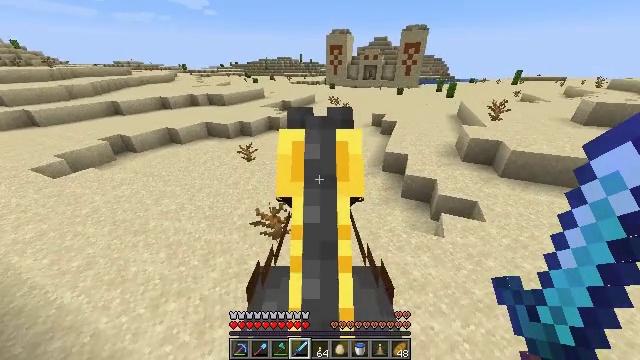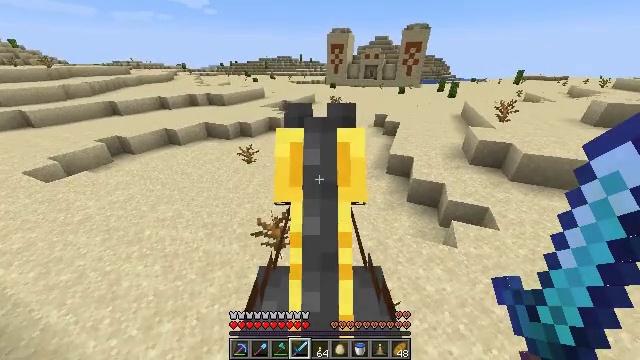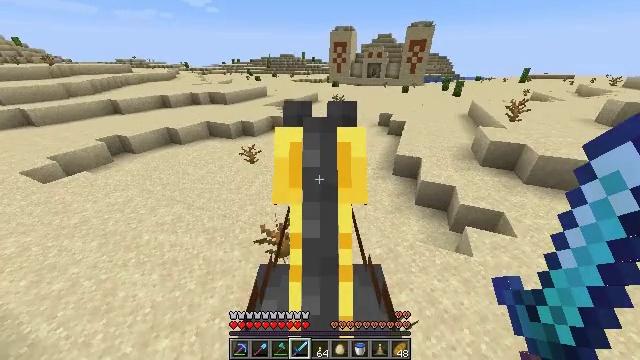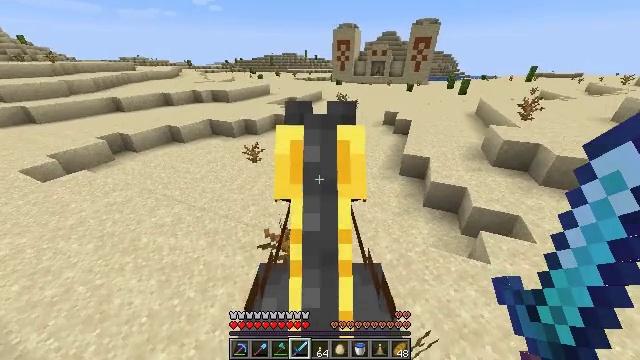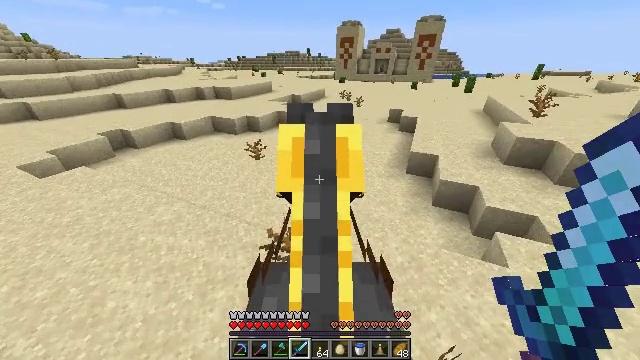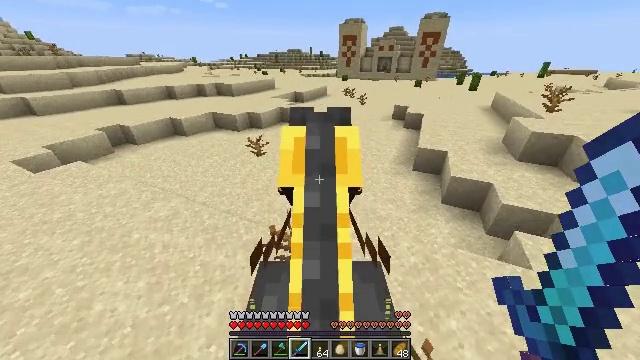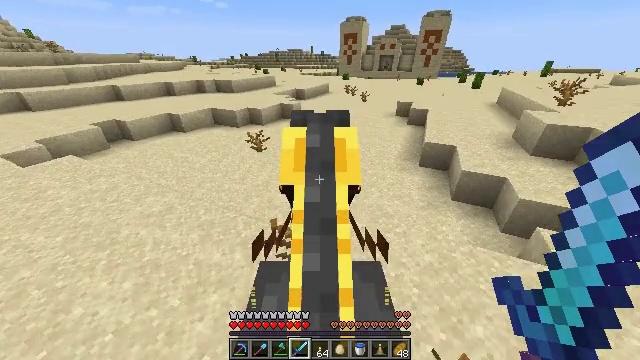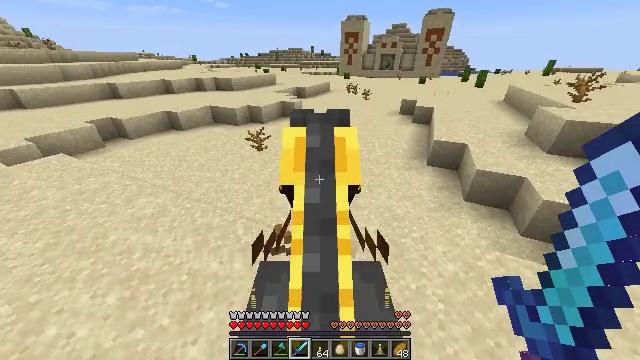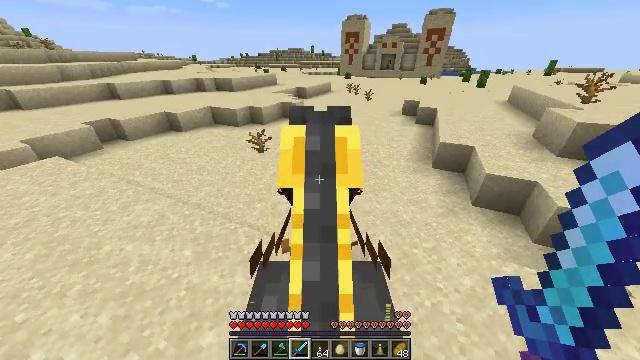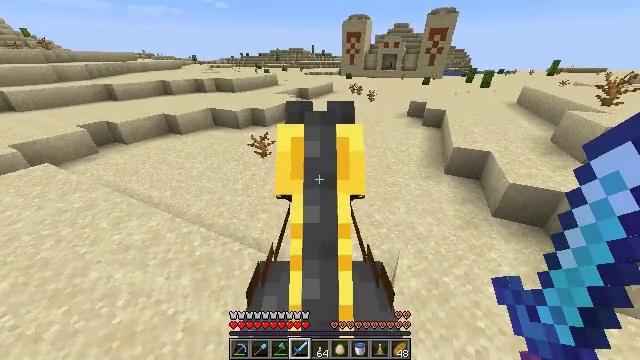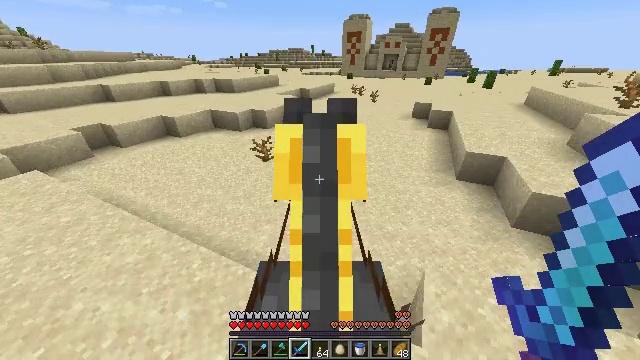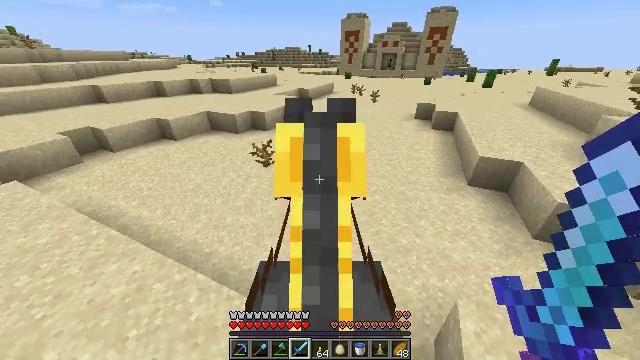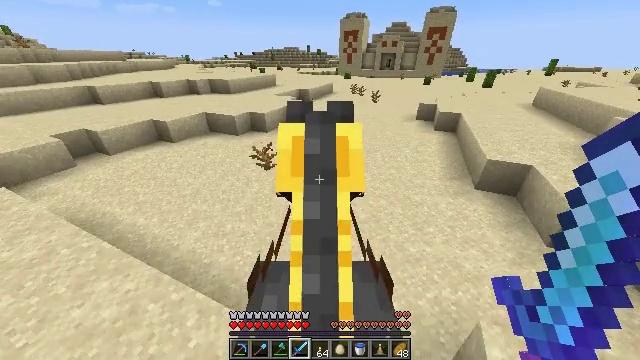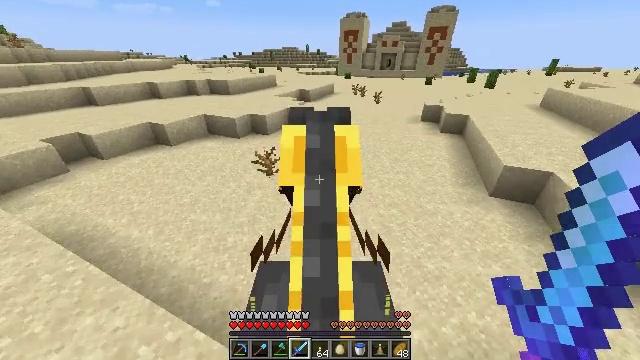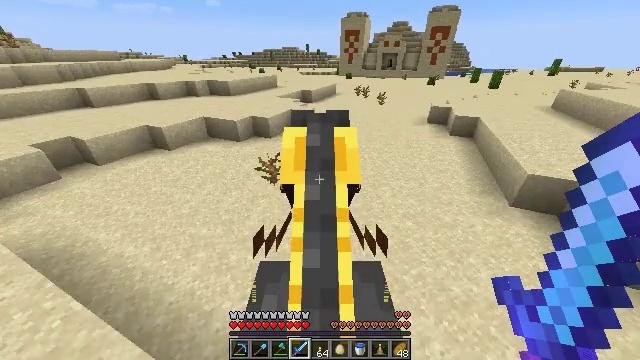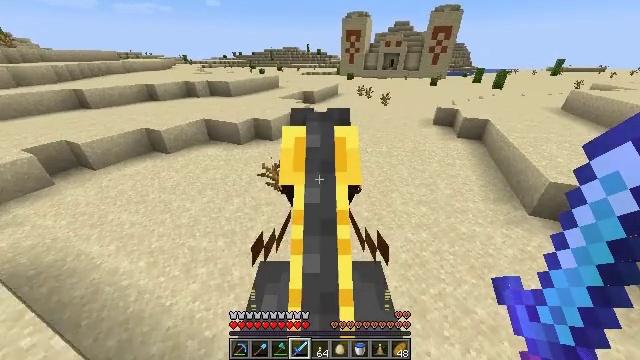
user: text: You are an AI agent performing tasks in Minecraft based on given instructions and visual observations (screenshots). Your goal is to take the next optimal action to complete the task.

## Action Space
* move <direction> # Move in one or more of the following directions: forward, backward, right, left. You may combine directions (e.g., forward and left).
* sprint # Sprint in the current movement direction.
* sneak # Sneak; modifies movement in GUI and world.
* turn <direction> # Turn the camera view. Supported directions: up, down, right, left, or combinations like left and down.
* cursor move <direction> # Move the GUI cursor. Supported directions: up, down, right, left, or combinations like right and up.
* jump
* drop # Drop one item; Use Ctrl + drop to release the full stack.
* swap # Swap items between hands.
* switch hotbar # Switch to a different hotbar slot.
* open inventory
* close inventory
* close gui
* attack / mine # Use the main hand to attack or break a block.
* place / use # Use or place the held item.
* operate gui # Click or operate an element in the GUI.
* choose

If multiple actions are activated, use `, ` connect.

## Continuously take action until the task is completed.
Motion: motion action
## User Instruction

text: Gather sandstone from the desert.
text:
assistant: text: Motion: move forward and move left, sprint
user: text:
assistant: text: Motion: move forward and move left, sprint
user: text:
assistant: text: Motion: move forward and move left, sprint
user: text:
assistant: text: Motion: move forward and move left, sprint
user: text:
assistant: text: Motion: move forward and move left, sprint
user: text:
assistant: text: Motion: move forward and move left, sprint
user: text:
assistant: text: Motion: move forward and move left, sprint
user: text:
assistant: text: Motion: move forward and move left, sprint
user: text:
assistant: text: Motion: move forward and move left, sprint
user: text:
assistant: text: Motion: move forward and move left, sprint
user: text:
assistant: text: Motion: move forward and move left, sprint
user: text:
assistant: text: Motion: move forward and move left, sprint
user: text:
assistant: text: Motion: move forward and move left, sprint
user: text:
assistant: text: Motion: move forward and move left, sprint
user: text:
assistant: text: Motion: move forward and move left, sprint
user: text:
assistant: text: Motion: move forward and move left, sprint
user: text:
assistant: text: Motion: move forward and move left, sprint
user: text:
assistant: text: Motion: move forward and move left, sprint
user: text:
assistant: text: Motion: move forward, sprint, turn right
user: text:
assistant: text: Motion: move forward, sprint, turn right
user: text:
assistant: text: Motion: move forward, sprint, turn right
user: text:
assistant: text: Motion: move forward, sprint, turn right
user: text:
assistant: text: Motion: move forward, sprint, turn right
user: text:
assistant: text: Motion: move forward, sprint, turn right
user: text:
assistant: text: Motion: move forward and move left, sprint, turn right
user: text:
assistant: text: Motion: move forward and move left, sprint, turn right
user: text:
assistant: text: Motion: move forward and move left, sprint
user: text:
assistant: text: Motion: move forward and move left, sprint, turn right
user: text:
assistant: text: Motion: move forward and move left, sprint, turn right
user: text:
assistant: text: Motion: move forward and move left, sprint, turn right